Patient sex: M
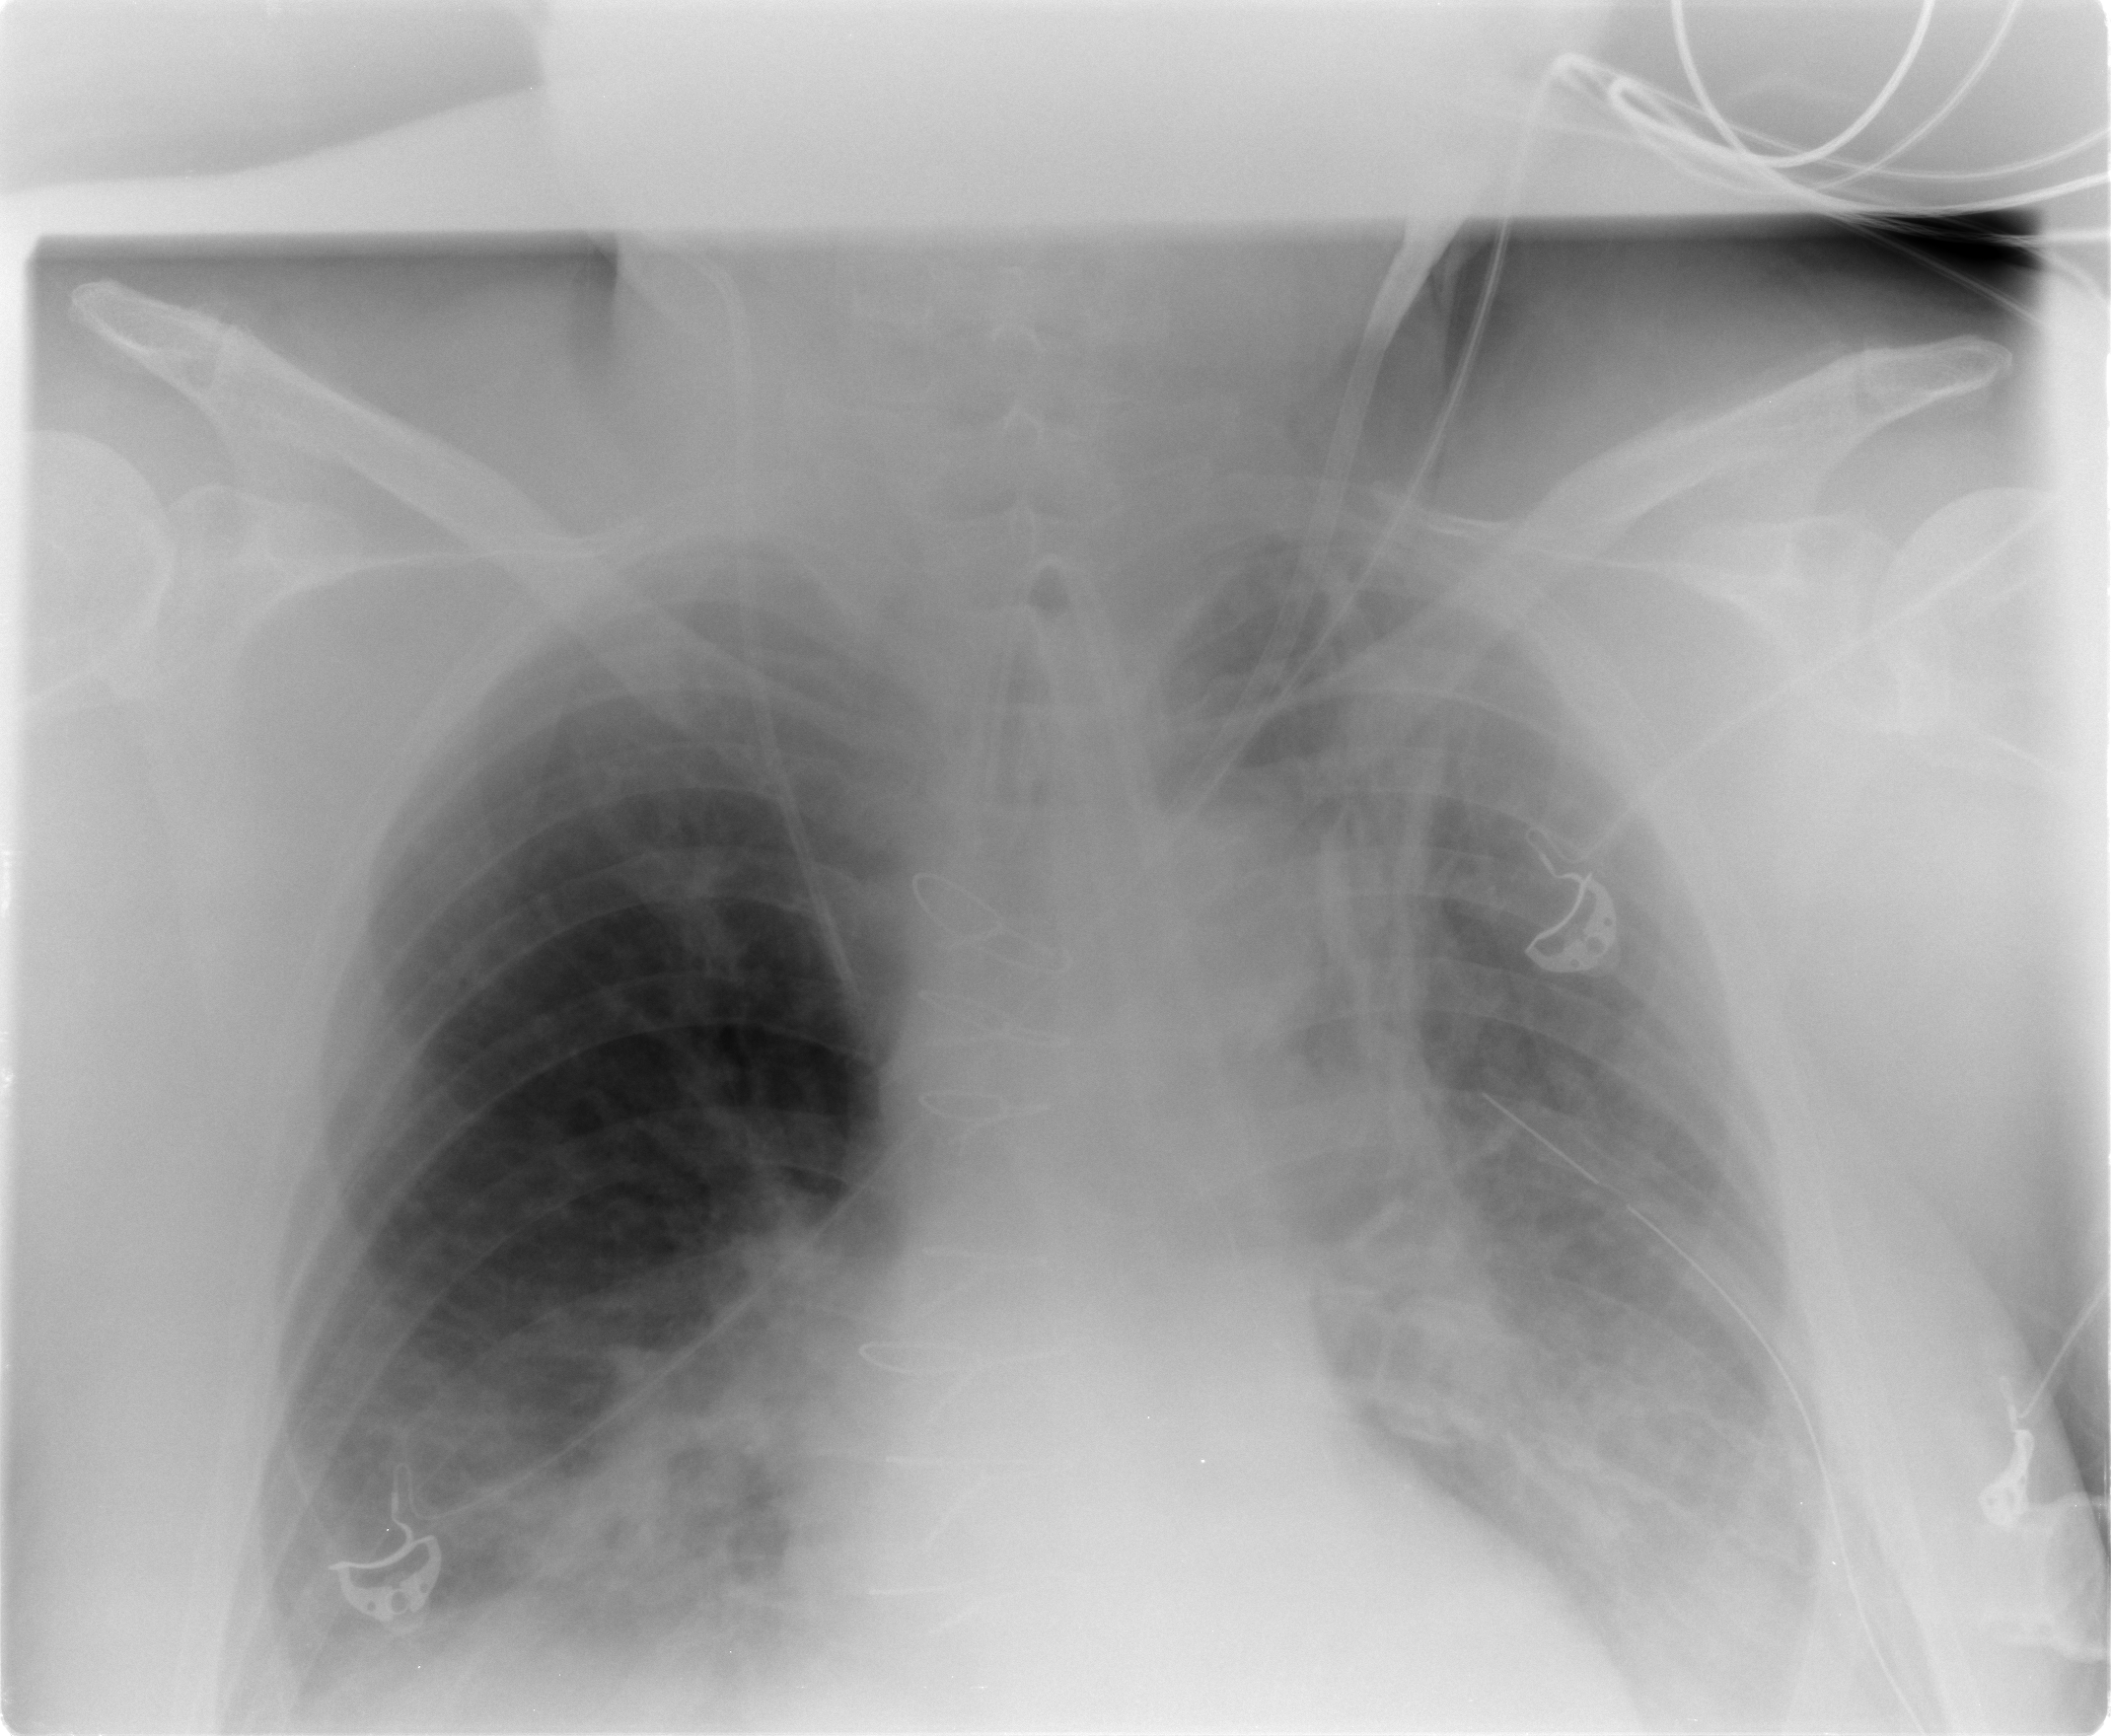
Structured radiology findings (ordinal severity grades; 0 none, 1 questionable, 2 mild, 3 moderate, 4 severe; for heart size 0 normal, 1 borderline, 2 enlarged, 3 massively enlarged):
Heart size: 2
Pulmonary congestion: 0
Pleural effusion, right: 1
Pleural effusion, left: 2
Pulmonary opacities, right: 2
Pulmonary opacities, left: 2
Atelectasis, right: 2
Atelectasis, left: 2